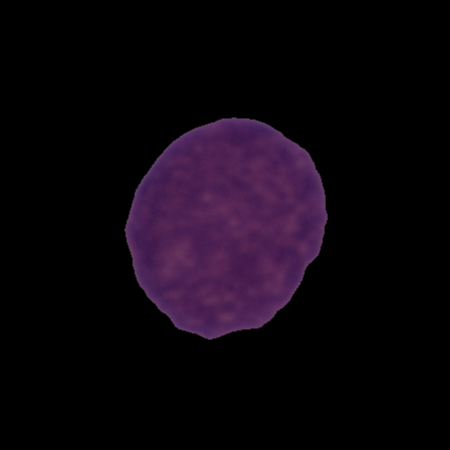
Label: healthy